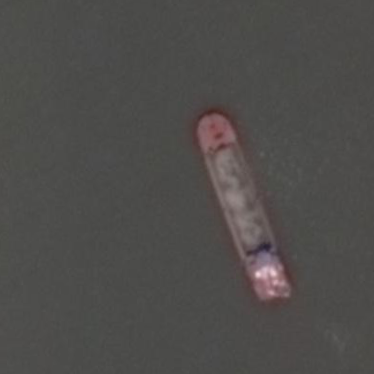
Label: civil